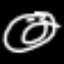
Label: donut